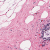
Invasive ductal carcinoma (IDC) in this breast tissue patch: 0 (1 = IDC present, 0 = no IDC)